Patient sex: M
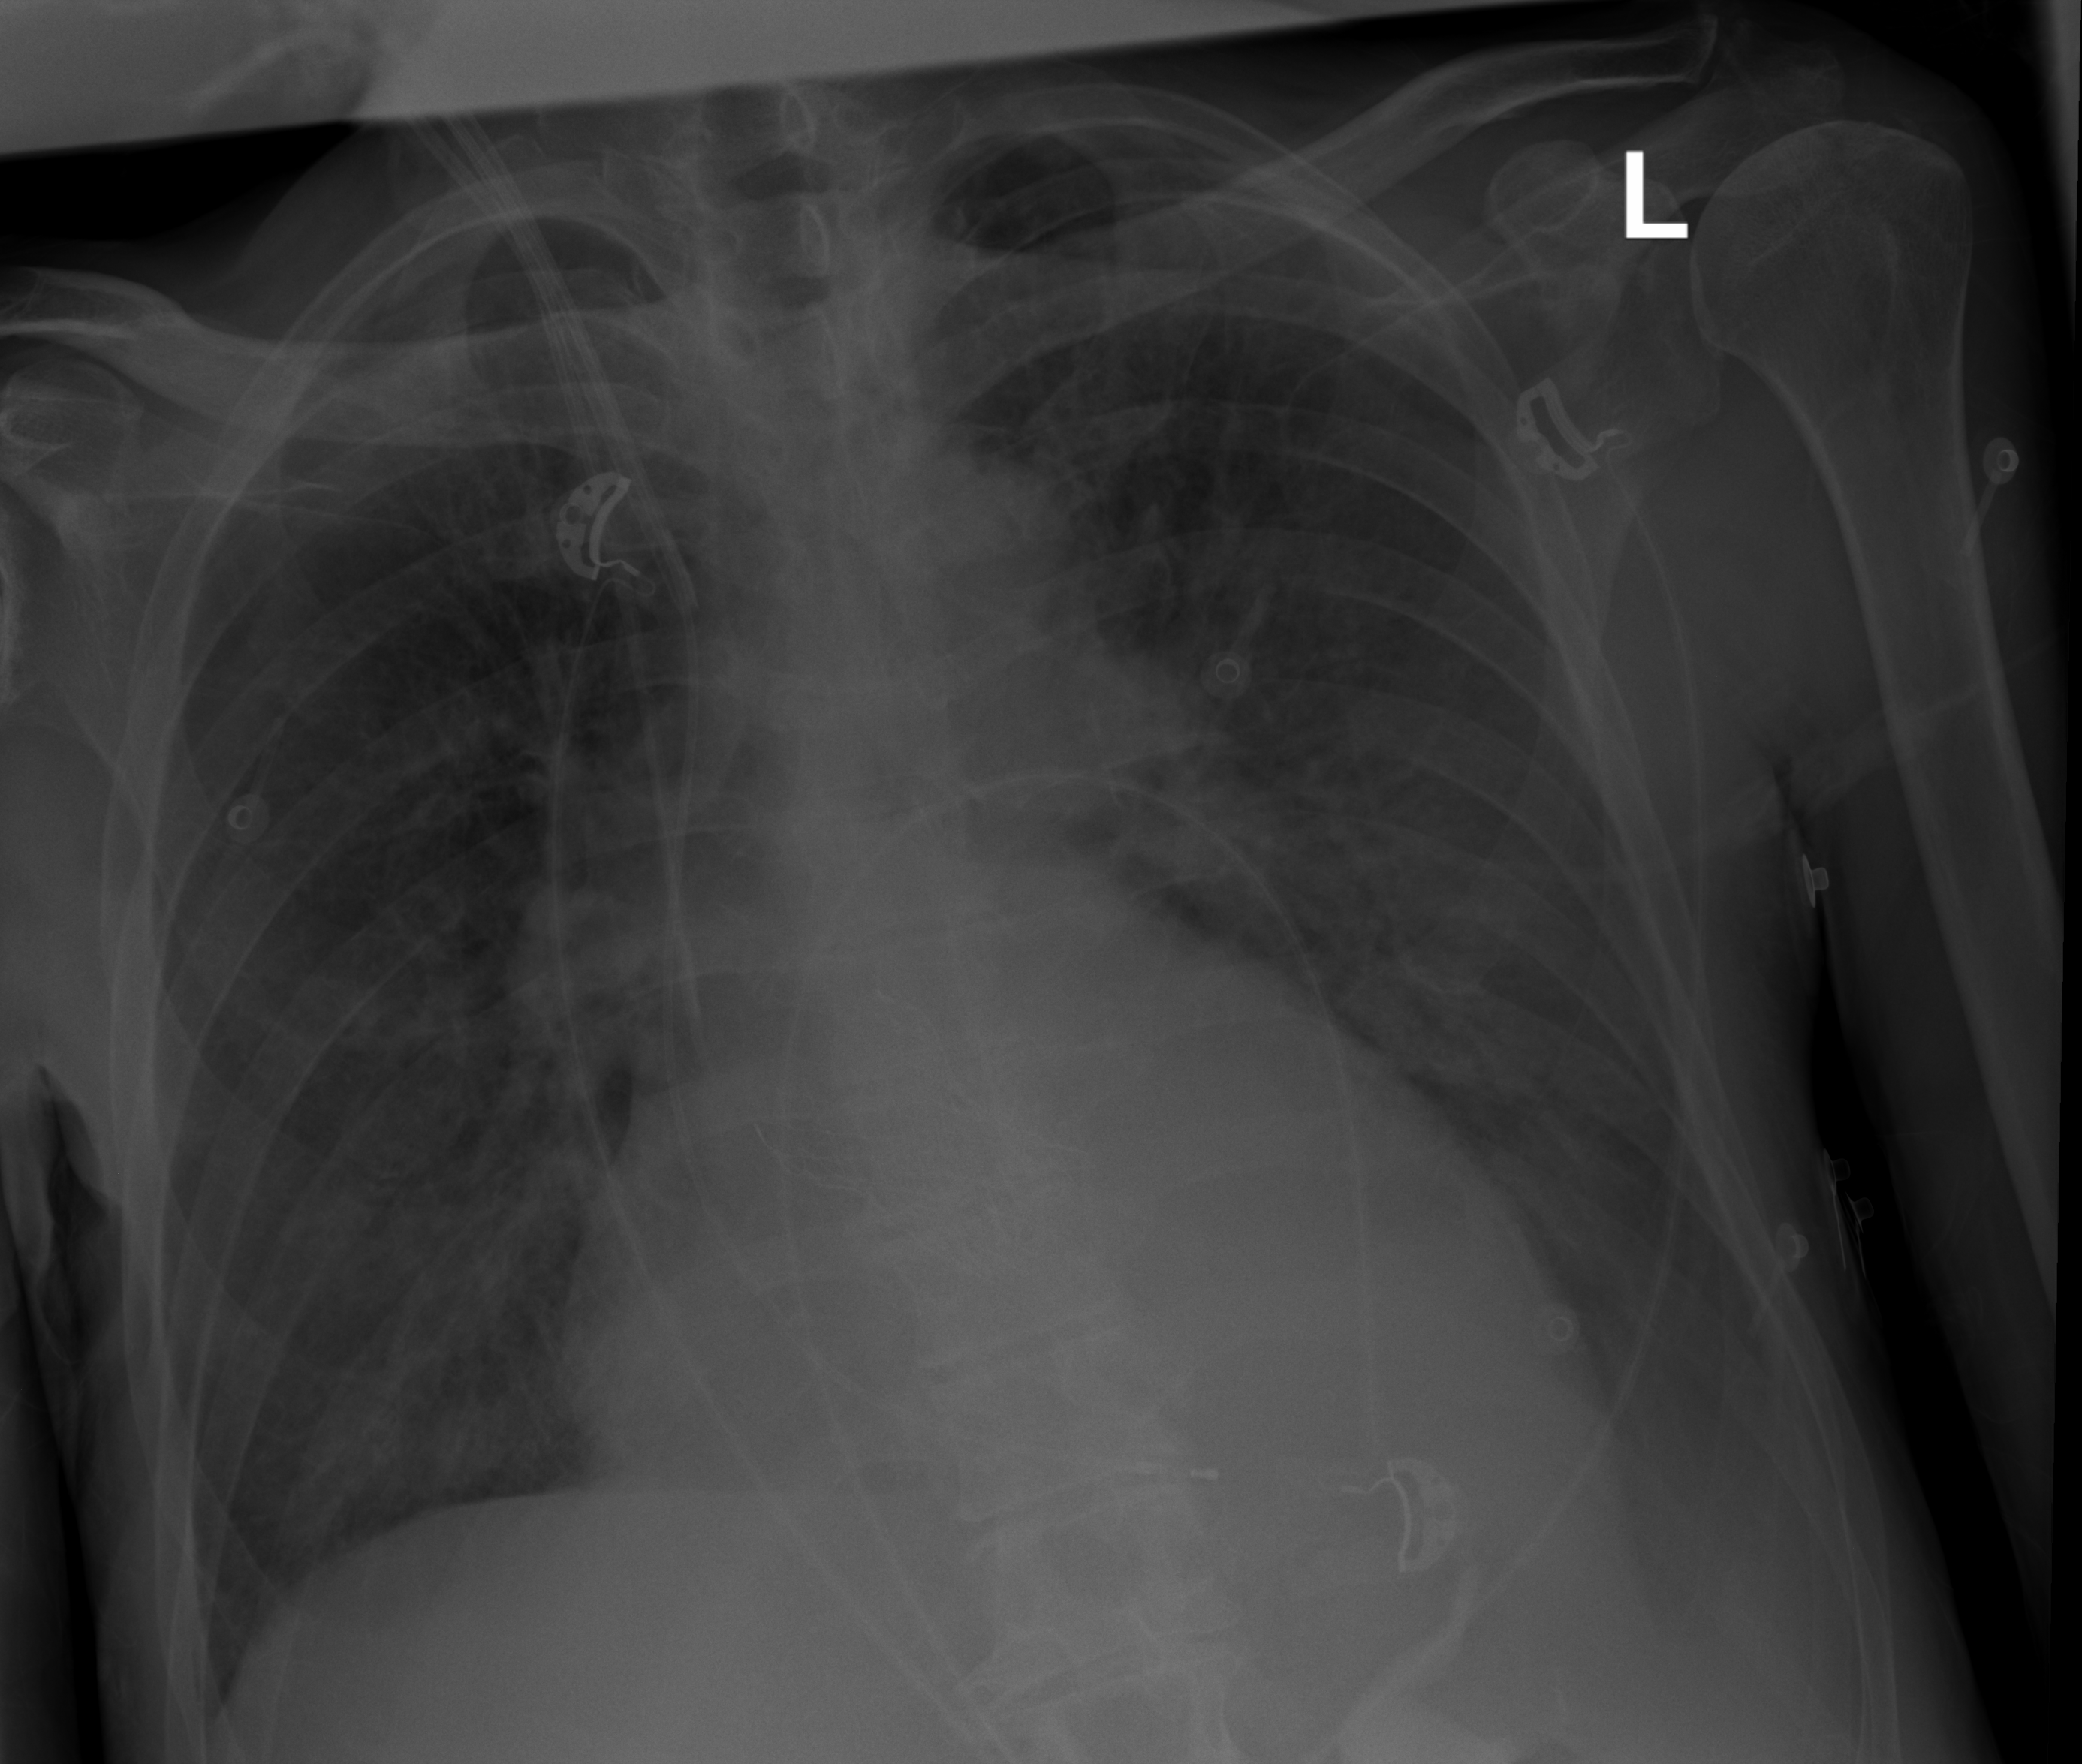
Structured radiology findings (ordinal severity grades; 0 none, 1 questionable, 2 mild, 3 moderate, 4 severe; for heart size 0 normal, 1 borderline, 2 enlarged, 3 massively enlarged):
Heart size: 1
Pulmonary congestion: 0
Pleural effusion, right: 0
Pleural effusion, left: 2
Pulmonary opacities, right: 0
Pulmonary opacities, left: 0
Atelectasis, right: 0
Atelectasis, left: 2